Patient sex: F
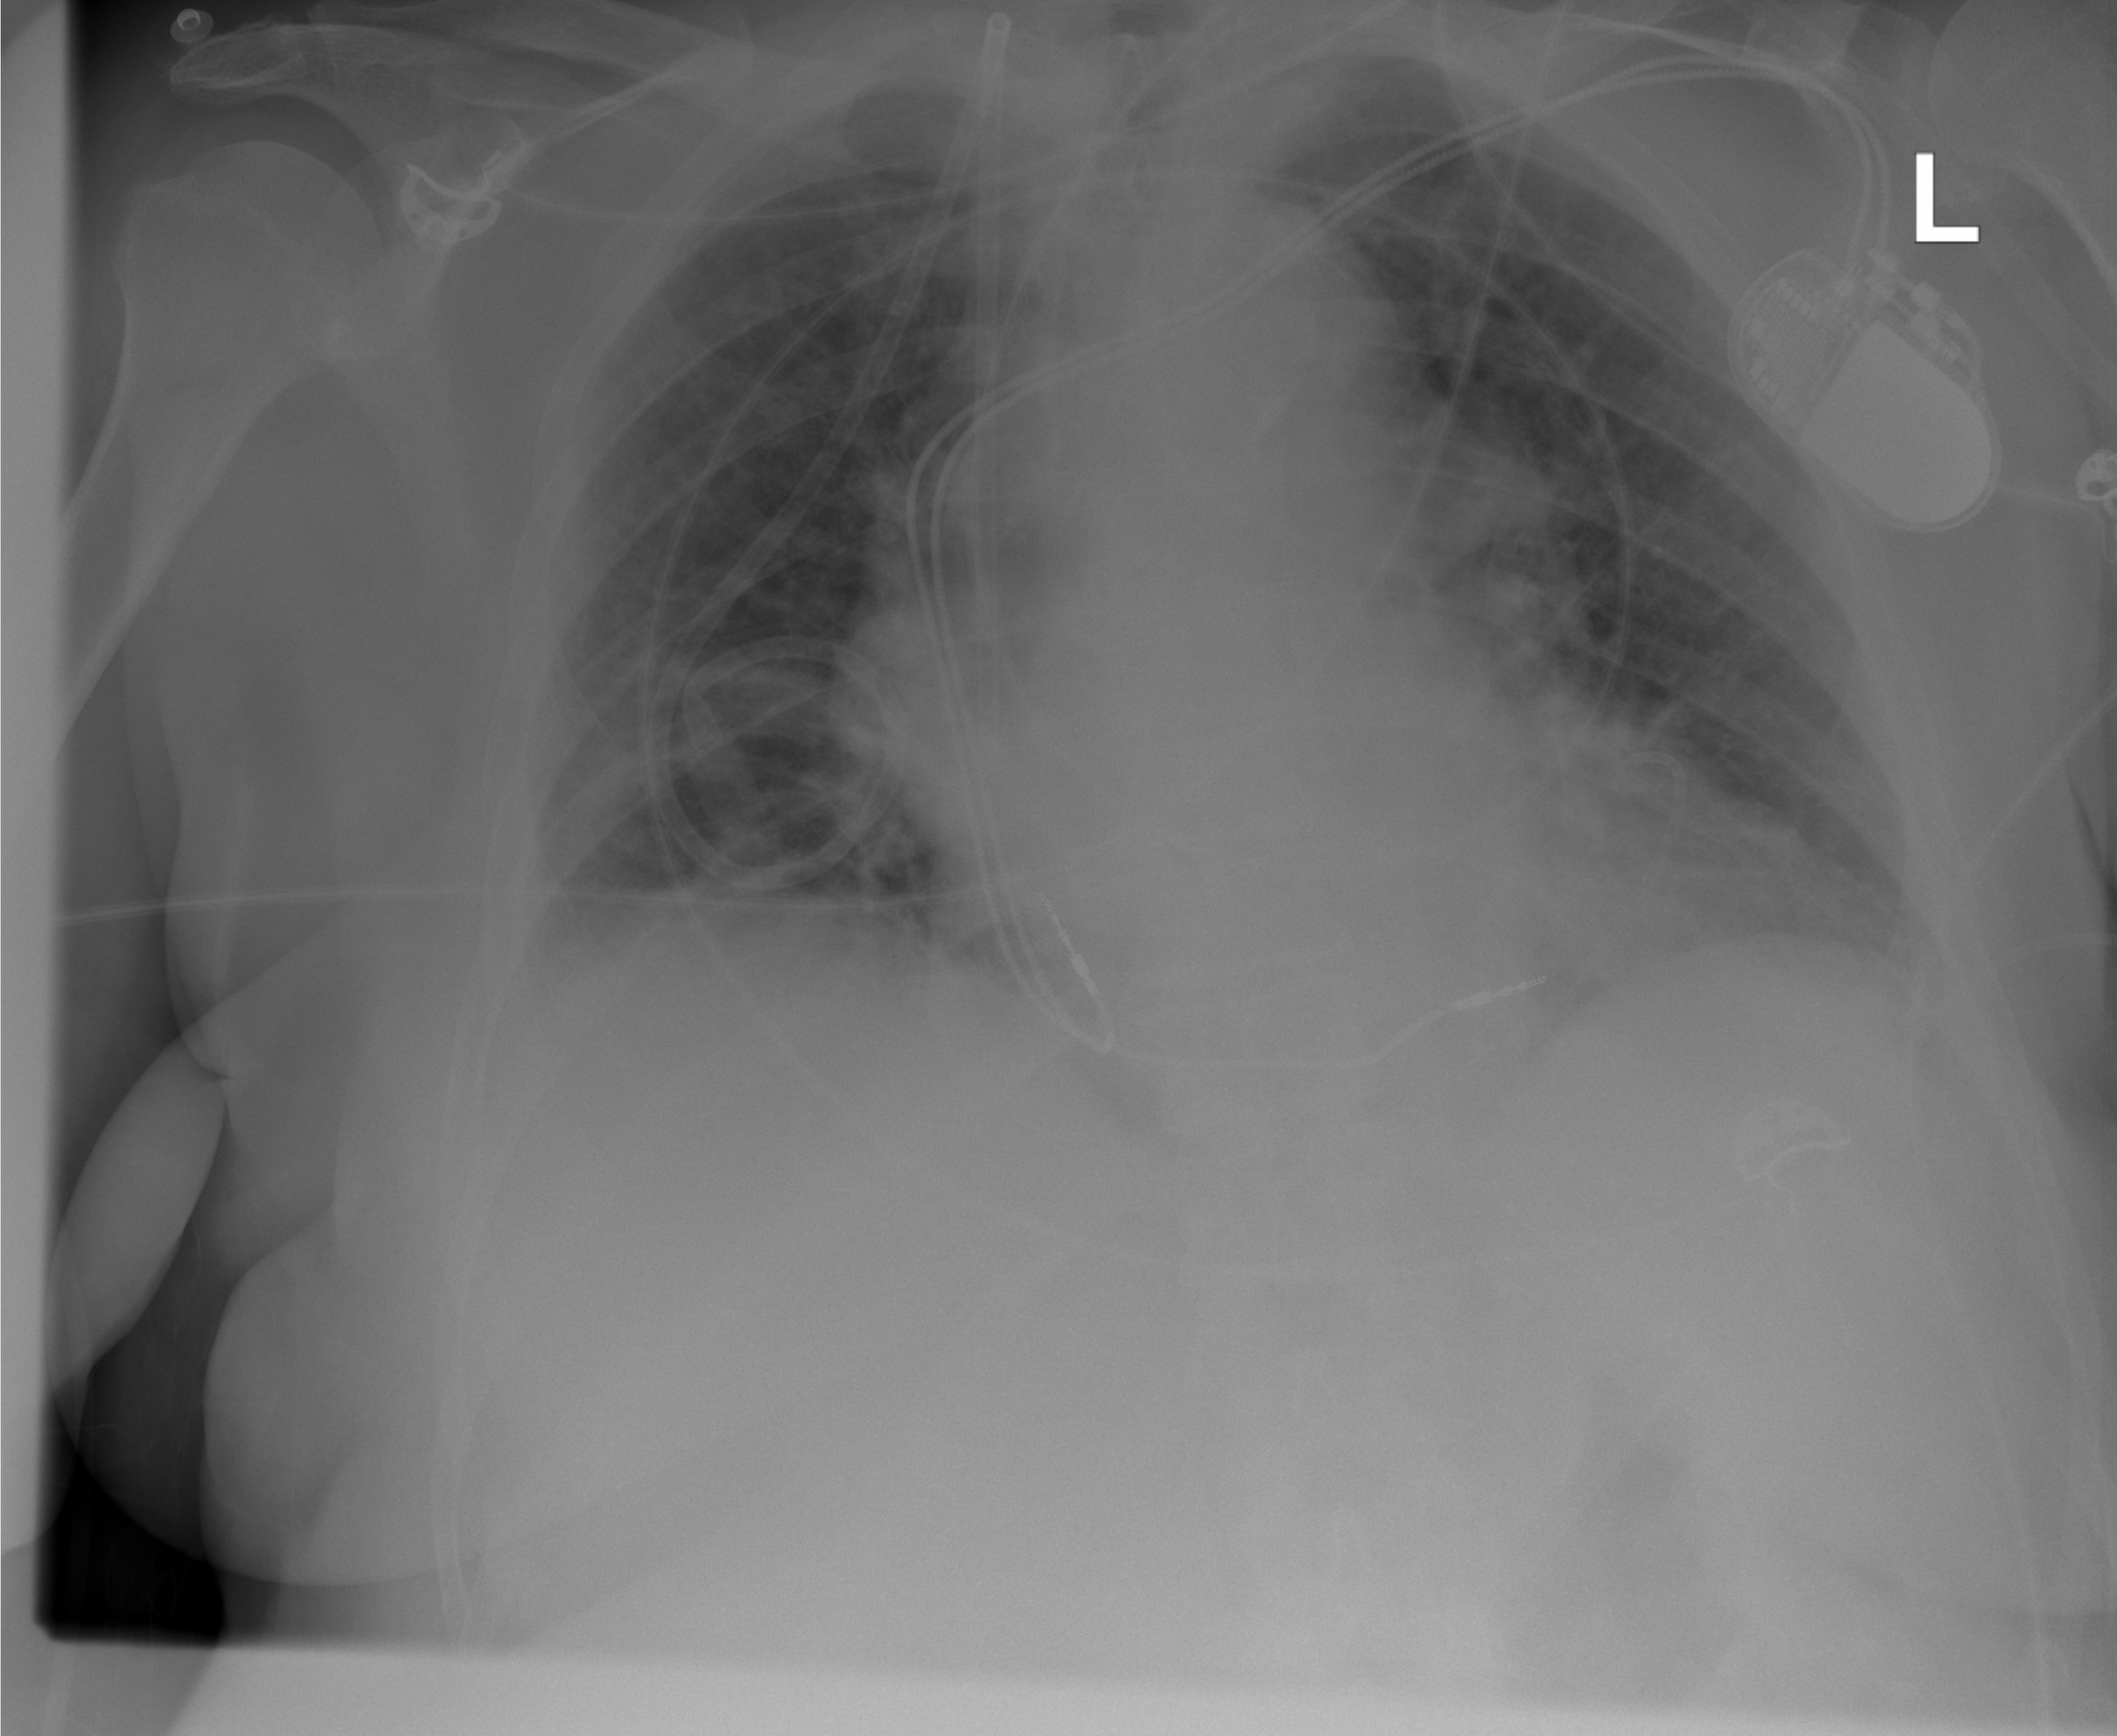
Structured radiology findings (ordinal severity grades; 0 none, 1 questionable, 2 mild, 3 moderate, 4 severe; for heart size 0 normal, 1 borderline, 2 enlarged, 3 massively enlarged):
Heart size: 2
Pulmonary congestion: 2
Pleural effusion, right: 0
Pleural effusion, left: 0
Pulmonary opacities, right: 1
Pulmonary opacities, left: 0
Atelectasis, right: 0
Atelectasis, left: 0